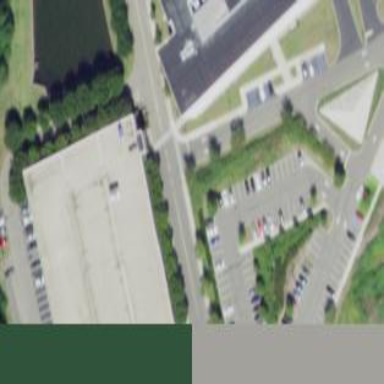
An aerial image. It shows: Multi-storey parking building.